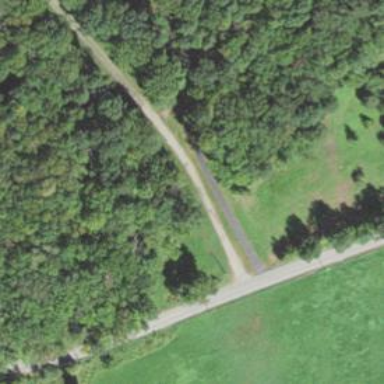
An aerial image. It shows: Residential driveway used as service road.